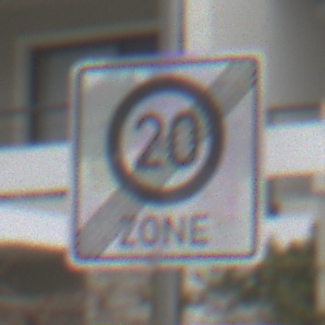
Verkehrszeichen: EndeZone20
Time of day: Midday
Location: Outdoor (Urban)
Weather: Overcast
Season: NotSpecified
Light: Natural